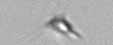
Label: Calciopappus